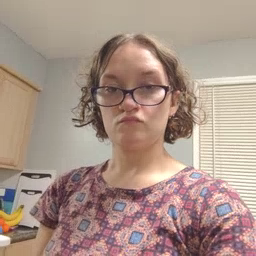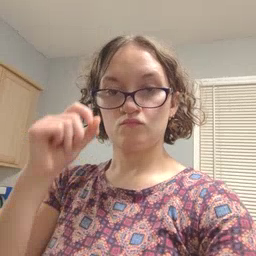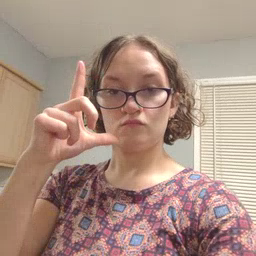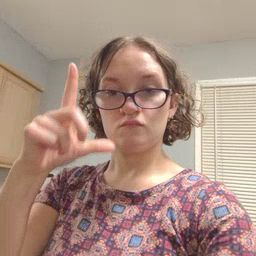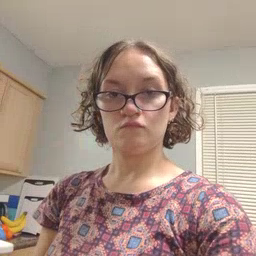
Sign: awake